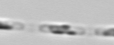
Label: Skeletonema